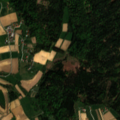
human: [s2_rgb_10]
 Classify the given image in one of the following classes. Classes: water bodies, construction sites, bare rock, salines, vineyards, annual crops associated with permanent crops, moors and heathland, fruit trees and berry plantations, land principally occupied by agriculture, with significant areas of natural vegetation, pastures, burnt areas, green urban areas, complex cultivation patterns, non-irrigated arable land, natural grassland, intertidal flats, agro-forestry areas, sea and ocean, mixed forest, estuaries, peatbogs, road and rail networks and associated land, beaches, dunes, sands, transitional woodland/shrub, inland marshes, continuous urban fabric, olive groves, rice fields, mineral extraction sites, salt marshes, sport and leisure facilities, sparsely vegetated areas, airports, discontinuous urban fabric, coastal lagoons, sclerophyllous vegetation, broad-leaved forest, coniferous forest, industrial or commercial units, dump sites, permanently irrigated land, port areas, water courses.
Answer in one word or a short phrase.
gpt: non-irrigated arable land, complex cultivation patterns, broad-leaved forest